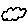
Label: cloud